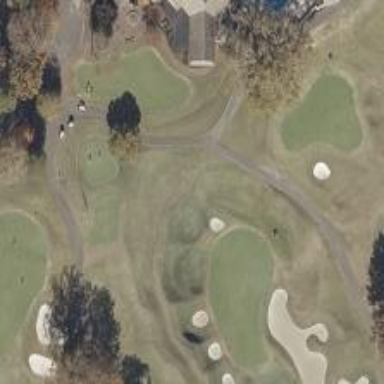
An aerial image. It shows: Pathway for golfing.